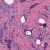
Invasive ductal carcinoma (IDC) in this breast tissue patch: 1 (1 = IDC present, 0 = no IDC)